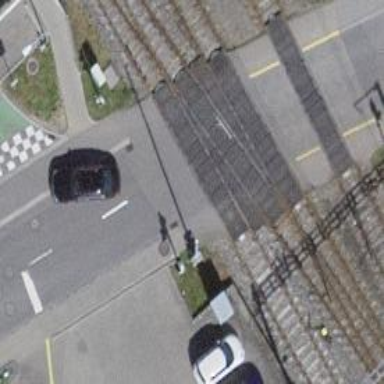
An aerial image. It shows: Railway level crossing.